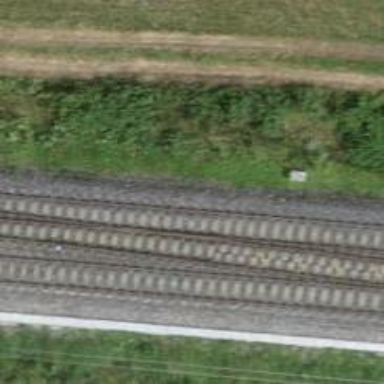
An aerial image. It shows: Railway siding with one electrified track and contact line.